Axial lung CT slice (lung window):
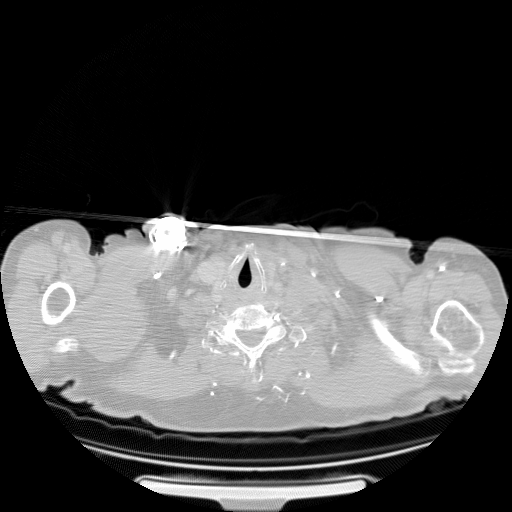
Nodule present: no